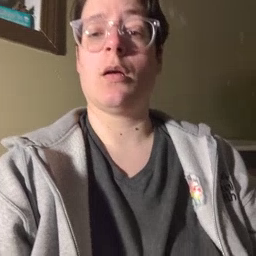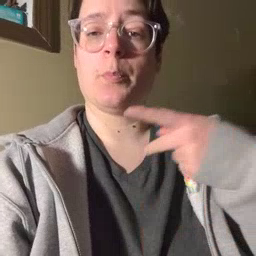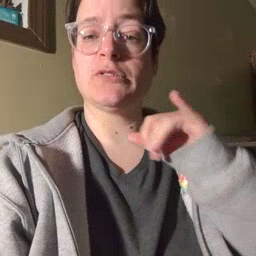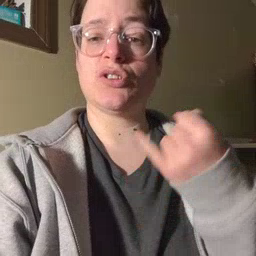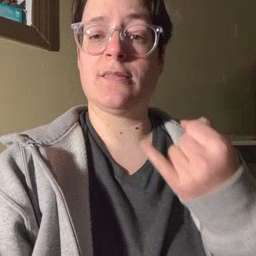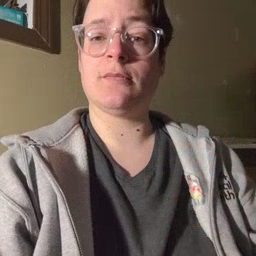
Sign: pajamas